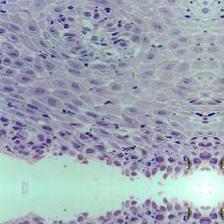
Diagnosis: Normal